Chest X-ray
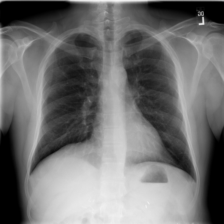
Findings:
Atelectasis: negative
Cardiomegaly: negative
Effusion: negative
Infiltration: negative
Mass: negative
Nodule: negative
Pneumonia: negative
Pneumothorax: negative
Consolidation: negative
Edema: negative
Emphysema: negative
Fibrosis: negative
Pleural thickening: negative
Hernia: negative